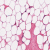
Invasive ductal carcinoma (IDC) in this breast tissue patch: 0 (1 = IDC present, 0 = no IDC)